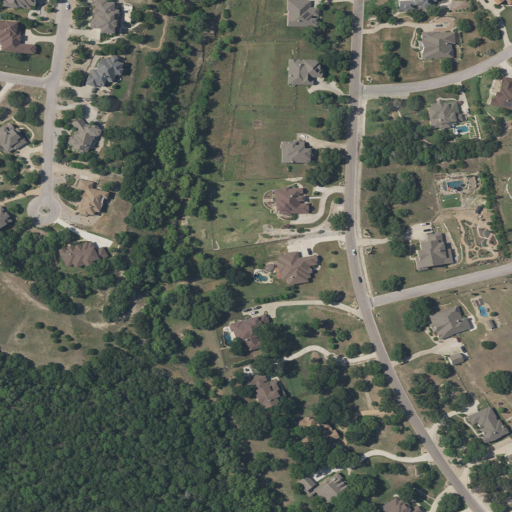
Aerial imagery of valley in Texas named Brown Hollow containing grassland, evergreen forest, open development, low intensity development, deciduous forest, medium intensity development, shrub, and high intensity development